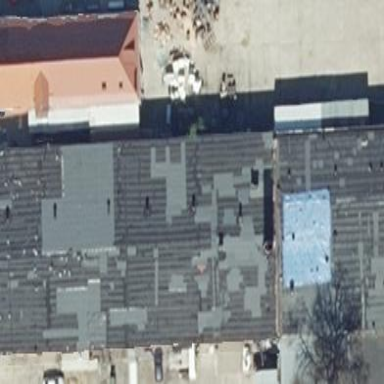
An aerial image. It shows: Industrial building.